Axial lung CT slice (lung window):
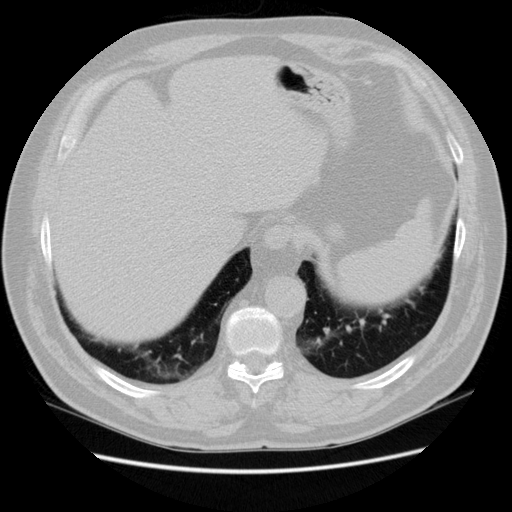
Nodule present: yes
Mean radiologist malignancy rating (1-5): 2.5